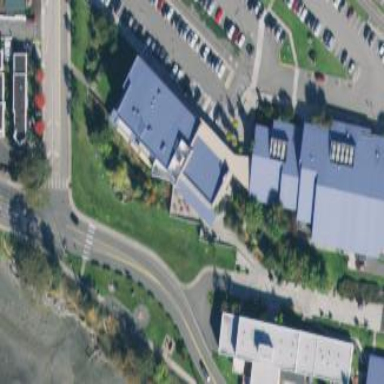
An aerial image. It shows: College building.